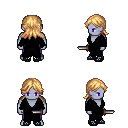
a pixel art fantasy rpg character, male body template, dark elf, purple skin, gray robe, magenta pants, light blonde loose hair, ghillies, dagger, four views (front, back, left, right), 2x2 character sprite sheet, small pixel art, hard edges, no anti-aliasing